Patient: sex M, age 53
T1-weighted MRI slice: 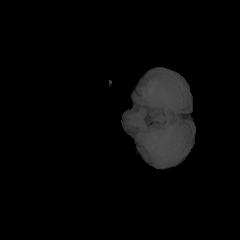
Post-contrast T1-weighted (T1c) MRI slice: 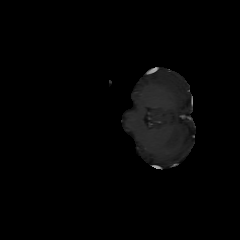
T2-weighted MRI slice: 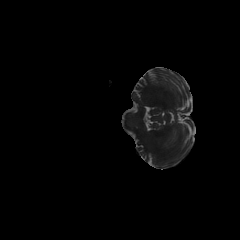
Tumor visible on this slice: no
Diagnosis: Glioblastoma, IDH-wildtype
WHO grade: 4